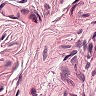
Metastatic tissue present: no